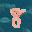
Label: 8